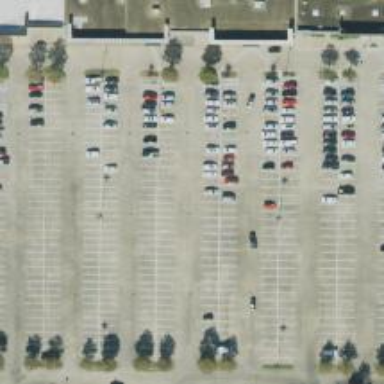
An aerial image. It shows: Parking space is available.